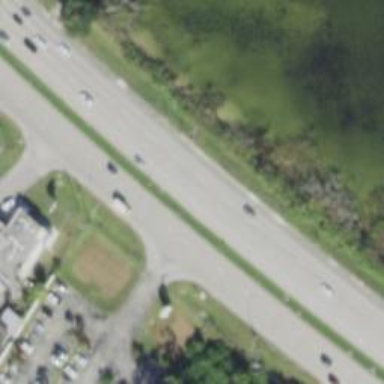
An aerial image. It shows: Asphalt road classified as trunk highway.